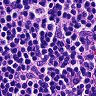
Metastatic tissue present: no